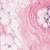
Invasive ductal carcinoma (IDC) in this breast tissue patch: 0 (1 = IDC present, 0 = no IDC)